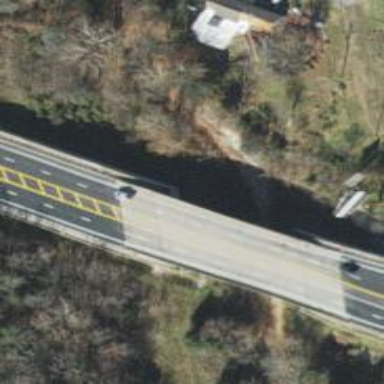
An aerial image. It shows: Beam-structured bridge over trunk highway expressway.